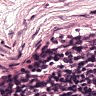
Metastatic tissue present: no